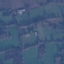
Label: Pasture